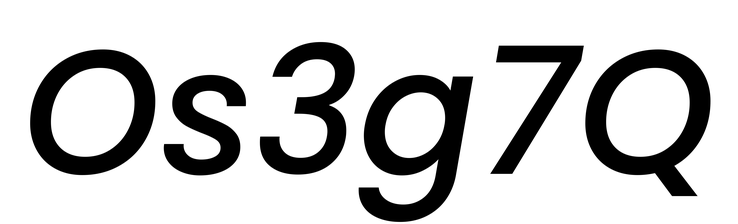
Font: Poppins-MediumItalic